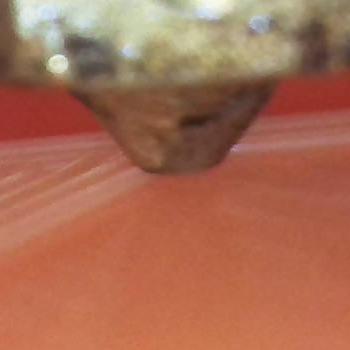
Flow rate: 78%